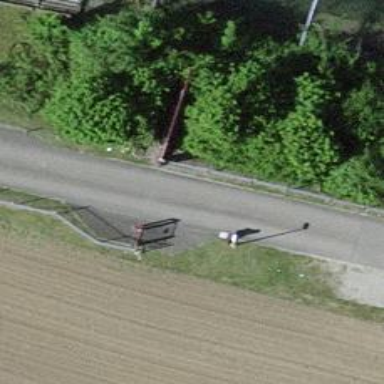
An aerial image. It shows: Gate.